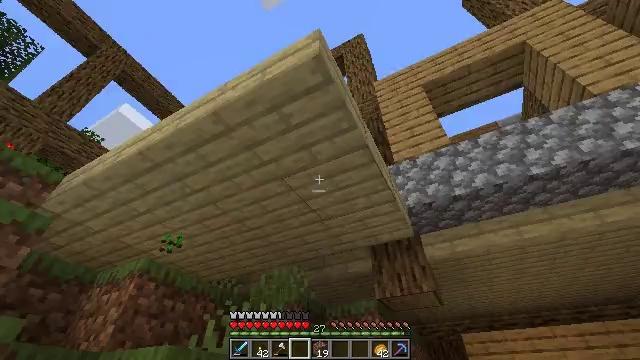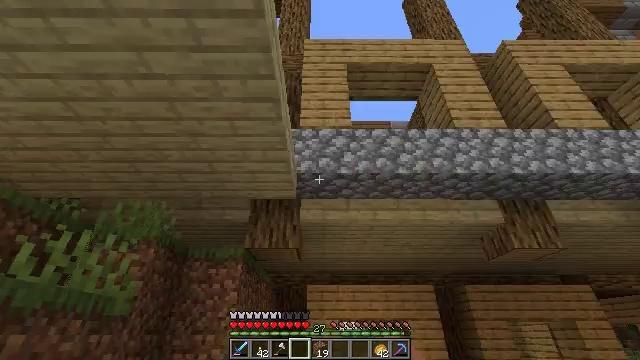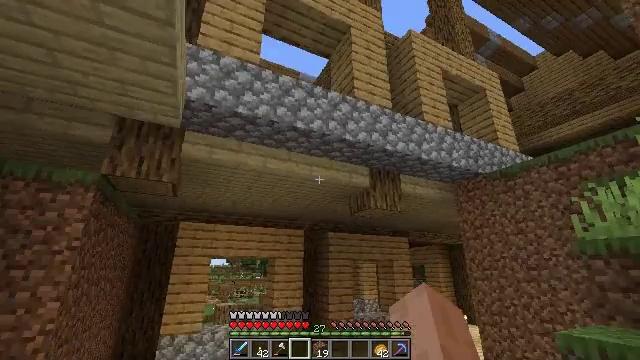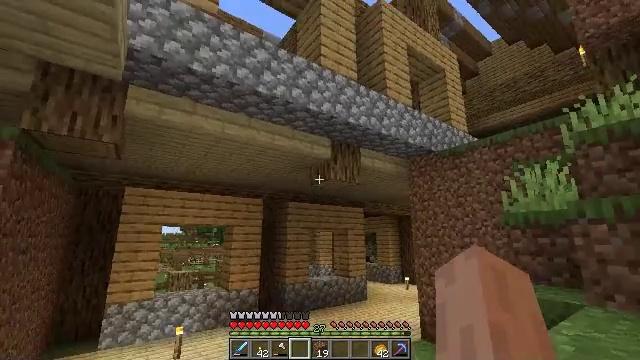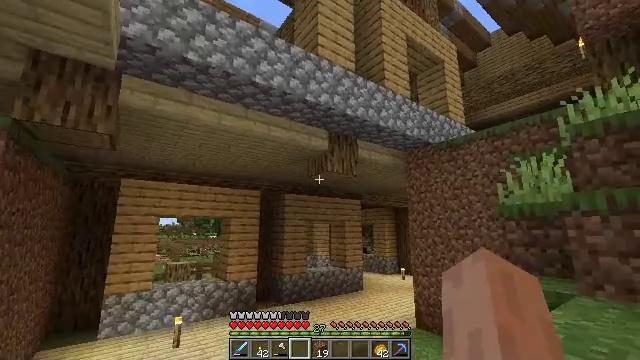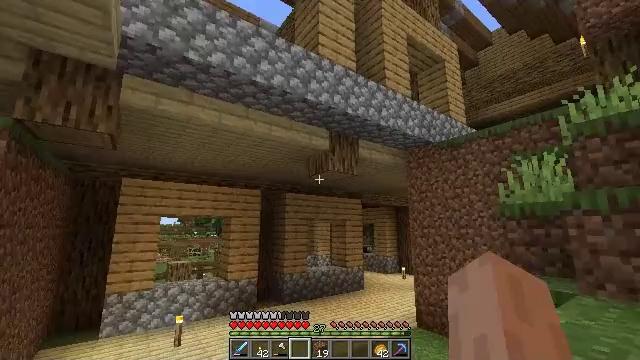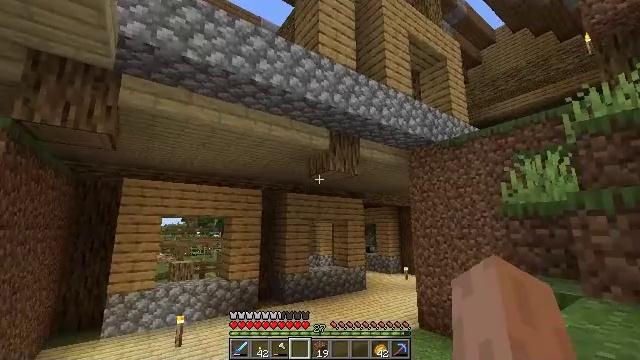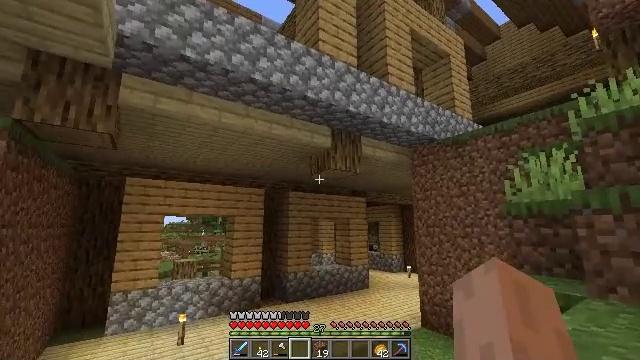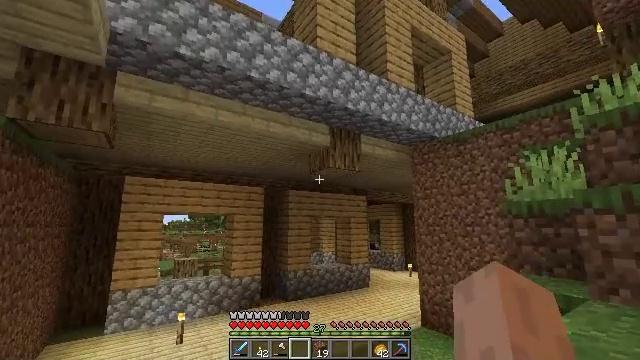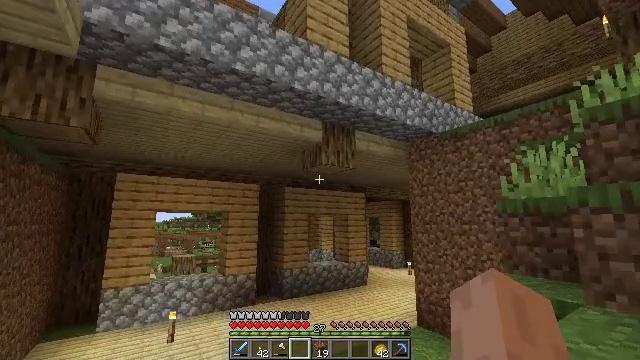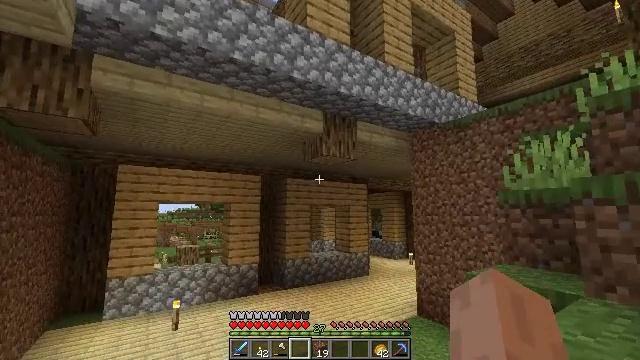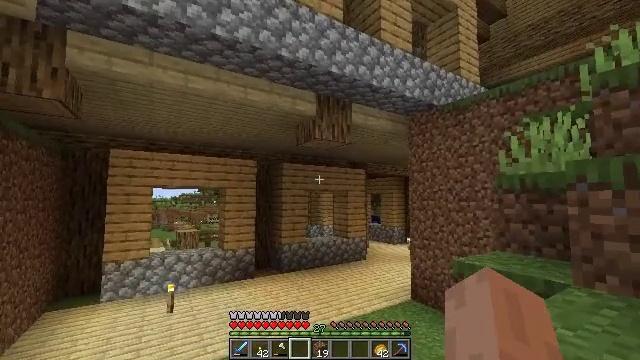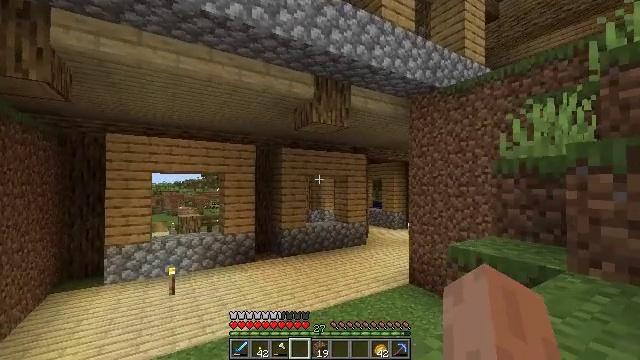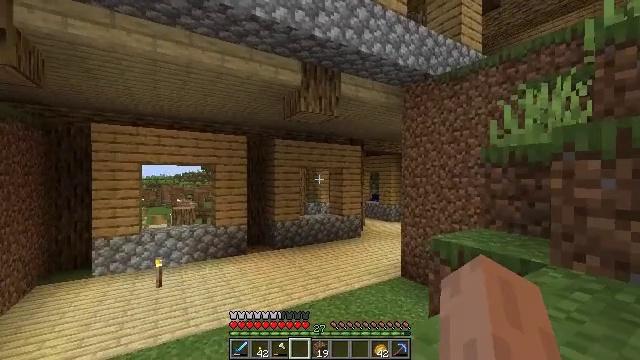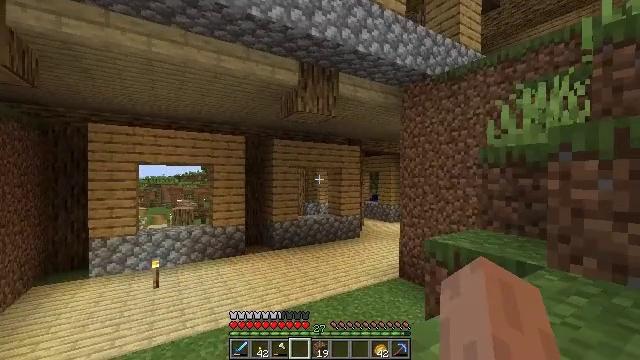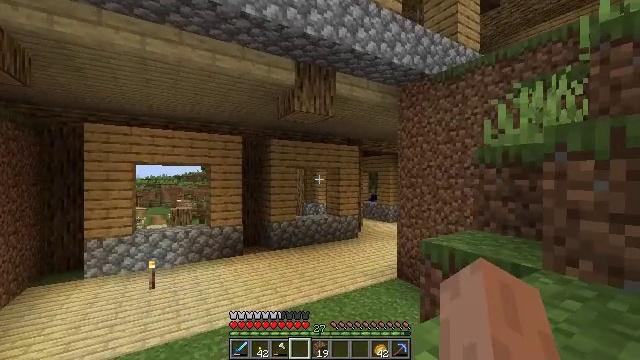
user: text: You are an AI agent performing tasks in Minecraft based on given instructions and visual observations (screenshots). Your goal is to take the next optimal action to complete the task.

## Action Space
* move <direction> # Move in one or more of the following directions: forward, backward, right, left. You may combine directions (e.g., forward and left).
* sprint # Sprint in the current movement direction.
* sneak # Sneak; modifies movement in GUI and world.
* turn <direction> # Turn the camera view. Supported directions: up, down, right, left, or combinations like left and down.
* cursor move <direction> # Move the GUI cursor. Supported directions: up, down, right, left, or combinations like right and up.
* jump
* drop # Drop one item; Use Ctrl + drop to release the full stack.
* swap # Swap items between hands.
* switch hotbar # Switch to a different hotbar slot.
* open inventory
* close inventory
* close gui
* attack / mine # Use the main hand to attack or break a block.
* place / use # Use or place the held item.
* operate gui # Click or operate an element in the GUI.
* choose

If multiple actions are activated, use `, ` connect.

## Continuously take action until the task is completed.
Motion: motion action
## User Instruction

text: Open the crafting table and craft birch stairs.
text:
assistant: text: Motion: turn right and down
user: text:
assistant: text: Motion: turn right and down
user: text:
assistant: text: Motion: turn right and down
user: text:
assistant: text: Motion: turn down
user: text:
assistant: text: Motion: no_op
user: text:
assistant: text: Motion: move right
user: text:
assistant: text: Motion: move right
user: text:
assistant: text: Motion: move right
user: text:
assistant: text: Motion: move right
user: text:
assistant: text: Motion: move right, turn down
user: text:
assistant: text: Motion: move right, turn down
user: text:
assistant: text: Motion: move right, turn down
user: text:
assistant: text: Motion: move right, turn down
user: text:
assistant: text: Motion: move right
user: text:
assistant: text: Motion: move right
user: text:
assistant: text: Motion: move right
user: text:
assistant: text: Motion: move right
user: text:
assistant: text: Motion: move right
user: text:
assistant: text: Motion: move right
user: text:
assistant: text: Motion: move right, jump
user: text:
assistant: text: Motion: move right, jump
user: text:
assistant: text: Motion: move right, jump
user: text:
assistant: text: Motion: move right, jump
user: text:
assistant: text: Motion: move right, jump
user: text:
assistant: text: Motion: move right, jump
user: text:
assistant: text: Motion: move right, jump
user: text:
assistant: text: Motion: move right, jump
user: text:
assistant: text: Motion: move right, turn right, jump
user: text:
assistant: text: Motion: move right, turn right
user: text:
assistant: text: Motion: move right, turn right